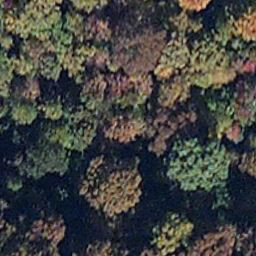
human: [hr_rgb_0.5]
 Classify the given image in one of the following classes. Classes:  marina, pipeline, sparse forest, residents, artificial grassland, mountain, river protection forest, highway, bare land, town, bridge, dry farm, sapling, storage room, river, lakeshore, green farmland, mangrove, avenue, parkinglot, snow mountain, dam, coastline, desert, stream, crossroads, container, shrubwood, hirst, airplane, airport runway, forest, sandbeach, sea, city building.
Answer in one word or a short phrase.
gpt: mangrove